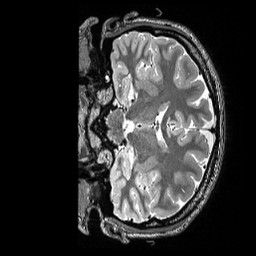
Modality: T2w
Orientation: coronal
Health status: healthy
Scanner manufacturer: siemens
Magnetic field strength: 3 T
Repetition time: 3.2 s
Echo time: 0.565 s